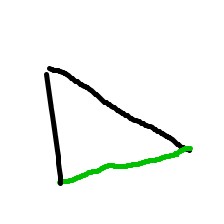
Shape: triangle